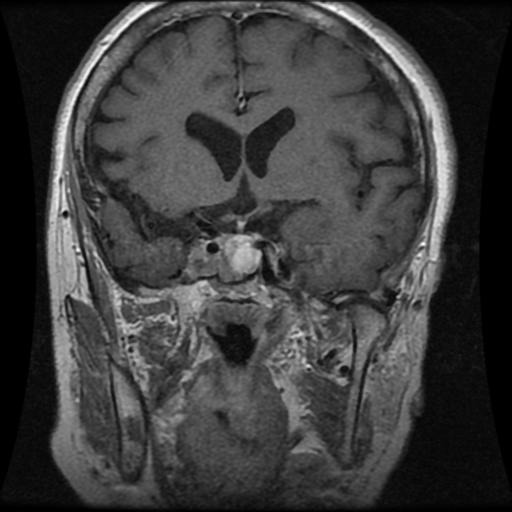
Label: pituitary